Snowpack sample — Buffalo Mountain, Silverthorne, Colorado, USA (1/25/25, 10:11 AM MST)
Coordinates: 39.6222, -106.1139
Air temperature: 22 °F
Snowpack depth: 110 cm
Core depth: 30 cm
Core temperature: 42.8 °F
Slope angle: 12°, slope face: 102°
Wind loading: high
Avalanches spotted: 0
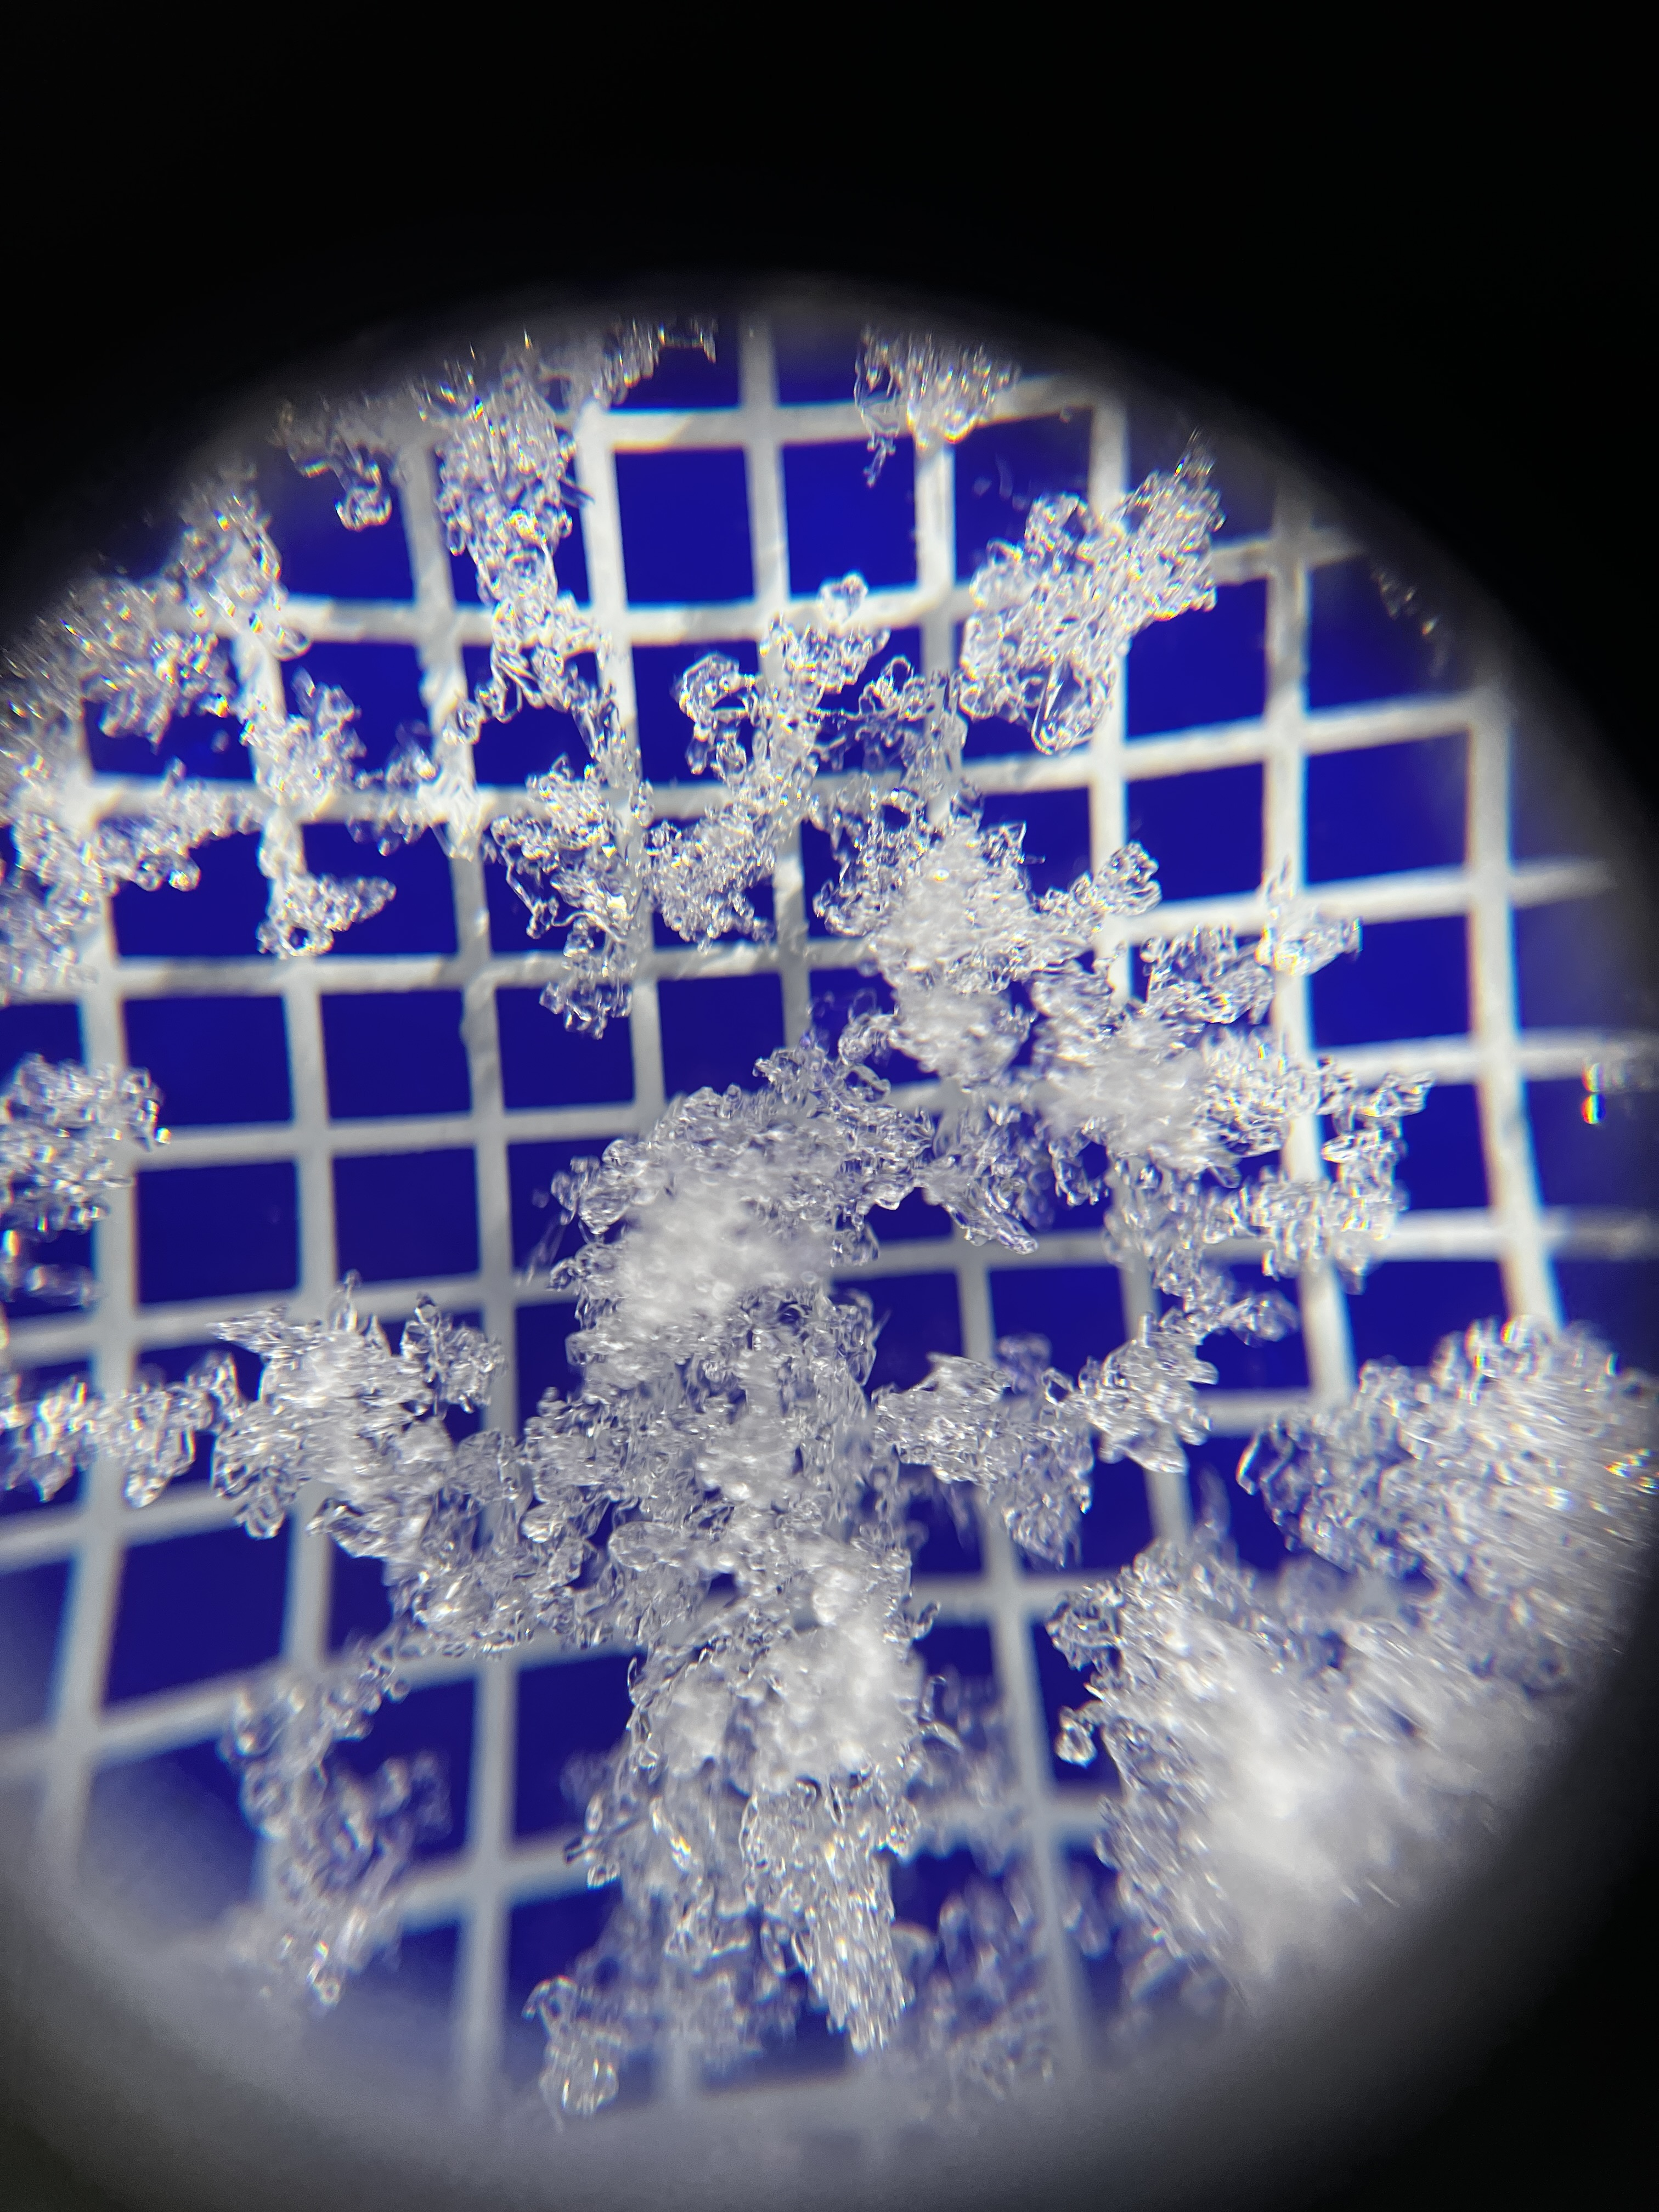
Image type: magnified_profile
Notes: No avalanches nearby, collected on the outskirts of a fire break 15 meters from the treeline, on way to Buffalo and Red Mountain